Question: I have the strangest problem.
when I run : make tests
in the console I get the following error:
gcc: album_test.o: No such file or directory

sorry for attaching the content as a pic,
the site kept giving me a: "Your post appears to contain code that's not properly formatted
as code"
when I change this line :
'''
album_test.o: ./tests/album_test.c album.h
'''
to be :
'''
album_test.o: album_test.c album.h
'''
and place the album_test.c in the same directory as the makefile
everything compiles!
It's very important that the file will be in a separate tests directory.
any ideas?
Thanks!
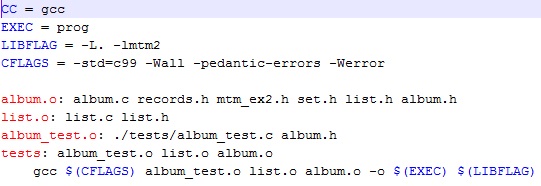
Answer: You're trying to use 'make''s built-in implicit rules to build your object files. That works when 'make' can find the source file in the current directory, but not otherwise. Update this rule:
'''
album_test.o: ./tests/album_test.c album.h
'''
To include a recipe:
'''
album_test.o: ./tests/album_test.c album.h
$(CC) $(CFLAGS) -c -o $@ $<
'''